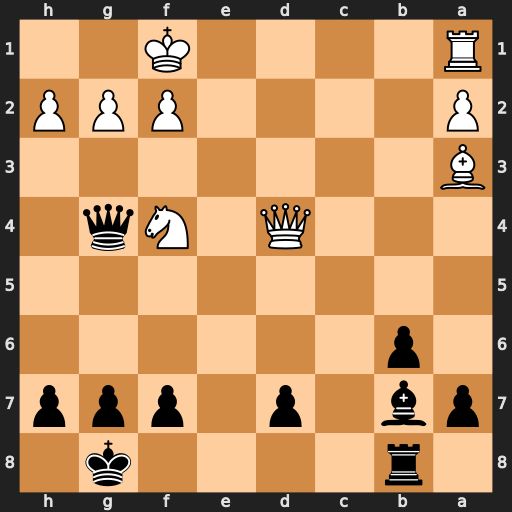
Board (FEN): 1r4k1/pb1p1ppp/1p6/8/3Q1Nq1/B7/P4PPP/R4K2
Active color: b
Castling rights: -
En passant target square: -
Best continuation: Bxg2+ Ke1 Re8+ Kd2 Re4 Qd6 Qxf4+ Qxf4 Rxf4